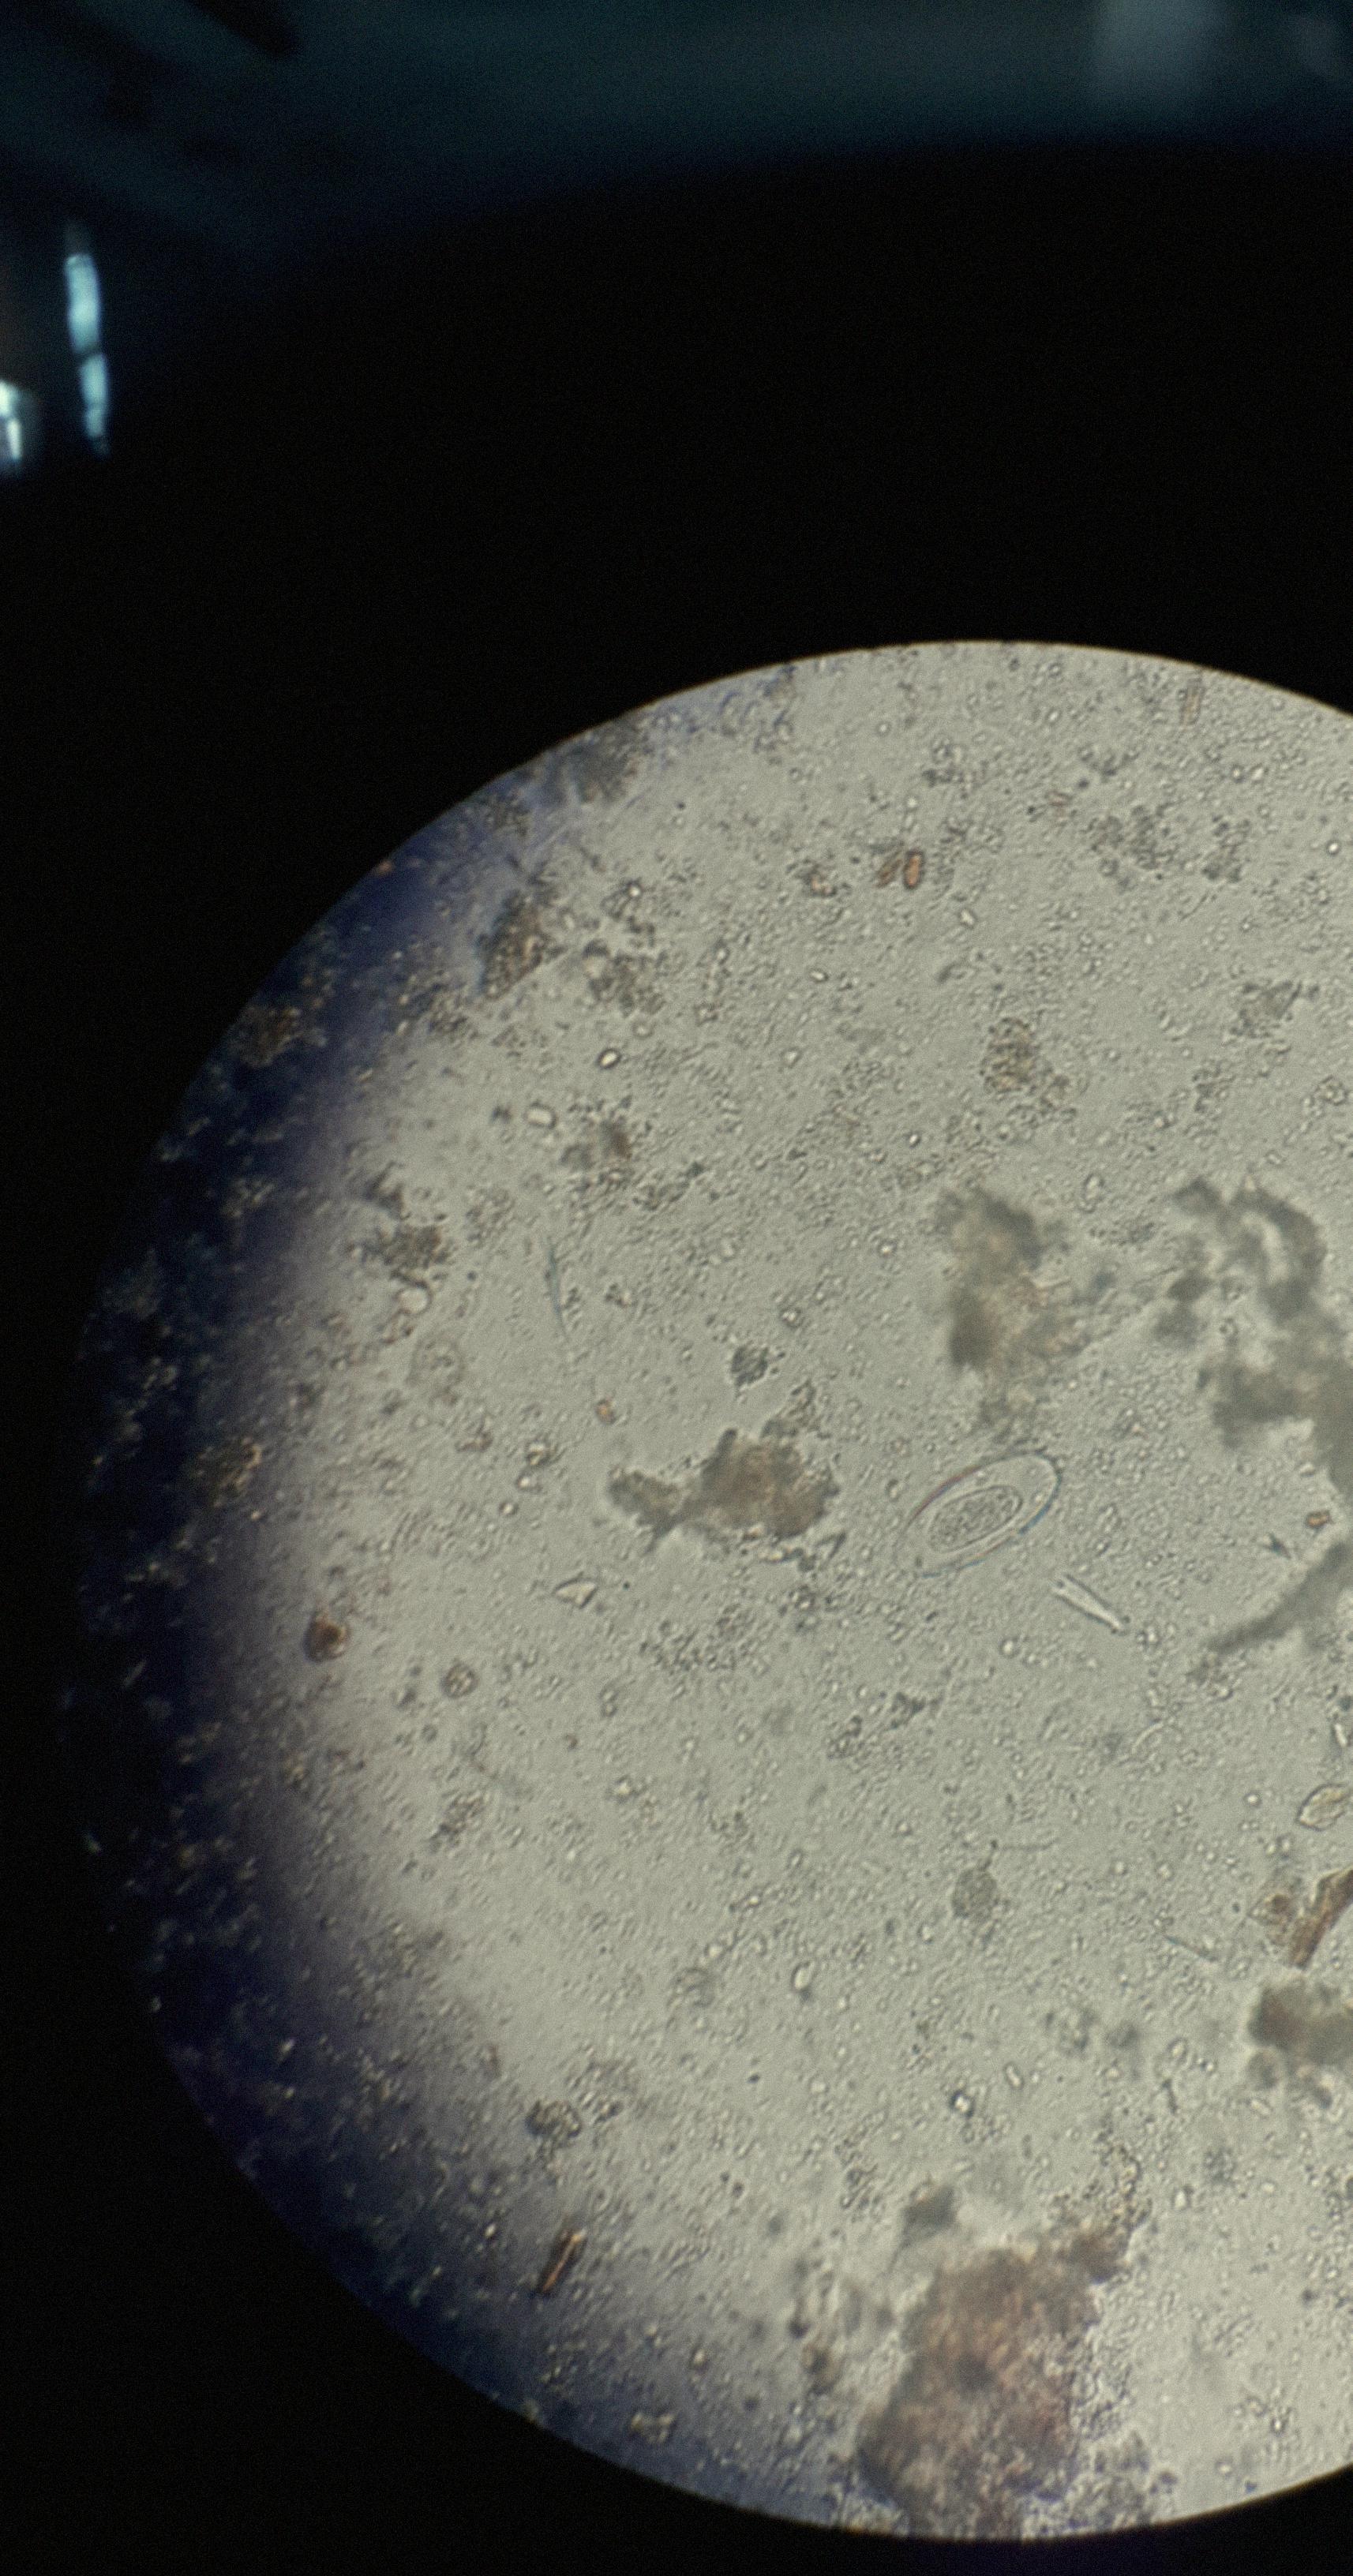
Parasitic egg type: Enterobius vermicularis